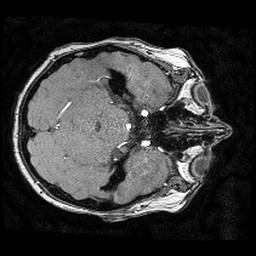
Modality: angio
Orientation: axial
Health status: ill
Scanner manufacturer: philips
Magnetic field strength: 3 T
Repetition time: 0.01832 s
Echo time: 0.00338 s